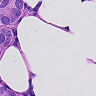
Metastatic tissue present: yes